Aerial crown-view tile of a tropical tree (Barro Colorado Island, Panama), acquired 20250124:
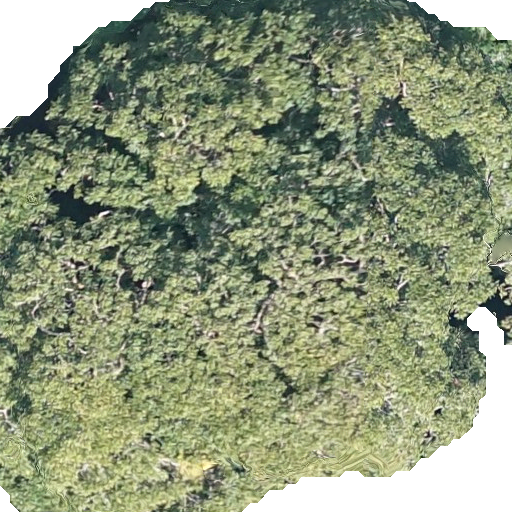
Species: Dipteryx oleifera
GBIF accepted scientific name: Dipteryx oleifera
Crown area: 422.496 m²